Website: slack
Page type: billing-address
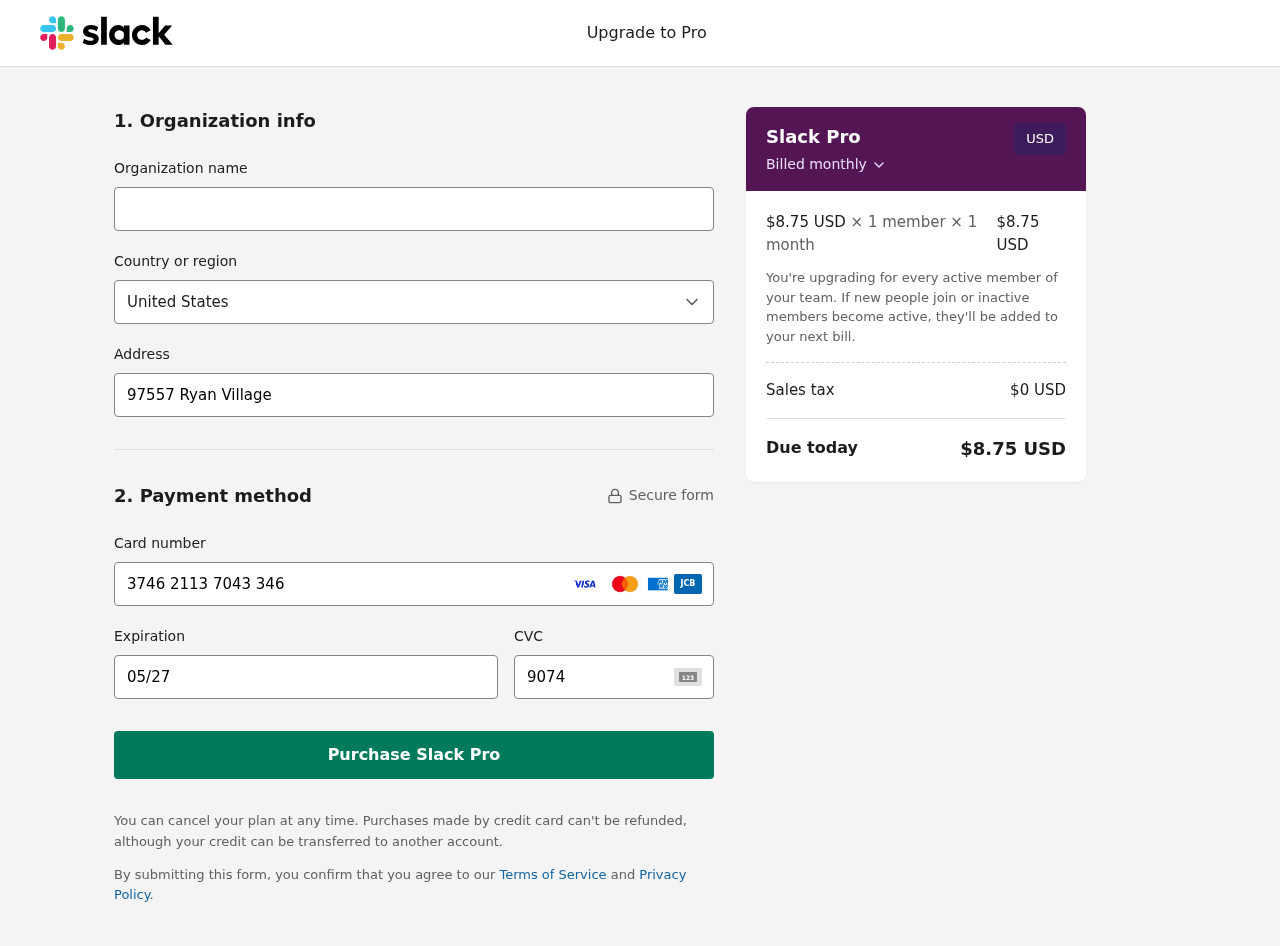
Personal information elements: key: PII_CARD_CVV
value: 9074
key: PII_CARD_EXPIRY
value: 05/27
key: PII_CARD_NUMBER
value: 3746 2113 7043 346
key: PII_COUNTRY
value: United States
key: PII_STREET
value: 97557 Ryan Village
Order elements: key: ORDER_PRICE_PER_MEMBER
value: $8.75 USD
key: ORDER_MEMBER_COUNT
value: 1
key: ORDER_MONTH_COUNT
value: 1
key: ORDER_SUBTOTAL
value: $8.75 USD
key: ORDER_TAX
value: $0
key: ORDER_TOTAL
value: $8.75 USD